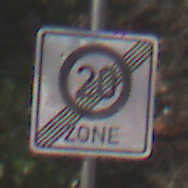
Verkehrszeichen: EndeZone20
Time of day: MorningAfternoon
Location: Outdoor (Nature)
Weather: Clear
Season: Summer
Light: Natural